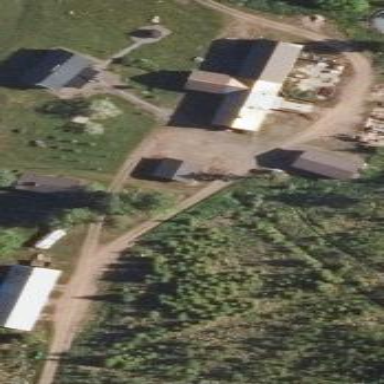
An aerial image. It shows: Farmyard area.